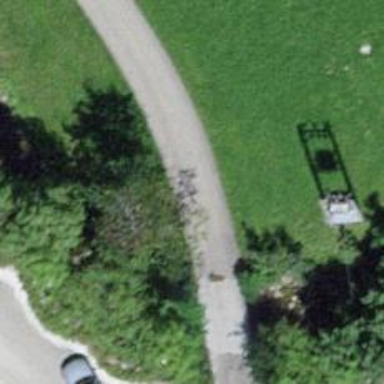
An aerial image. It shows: Driveway bridge connecting two areas.